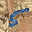
Label: 5